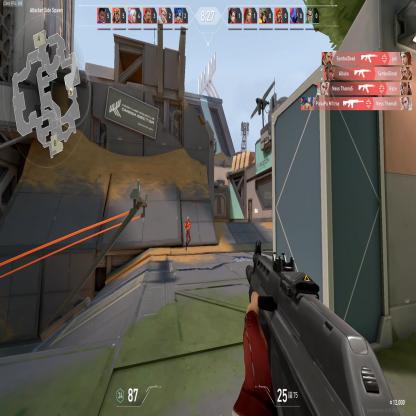
Label: enemy